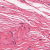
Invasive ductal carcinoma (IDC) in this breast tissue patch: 0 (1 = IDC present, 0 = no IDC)